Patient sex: F
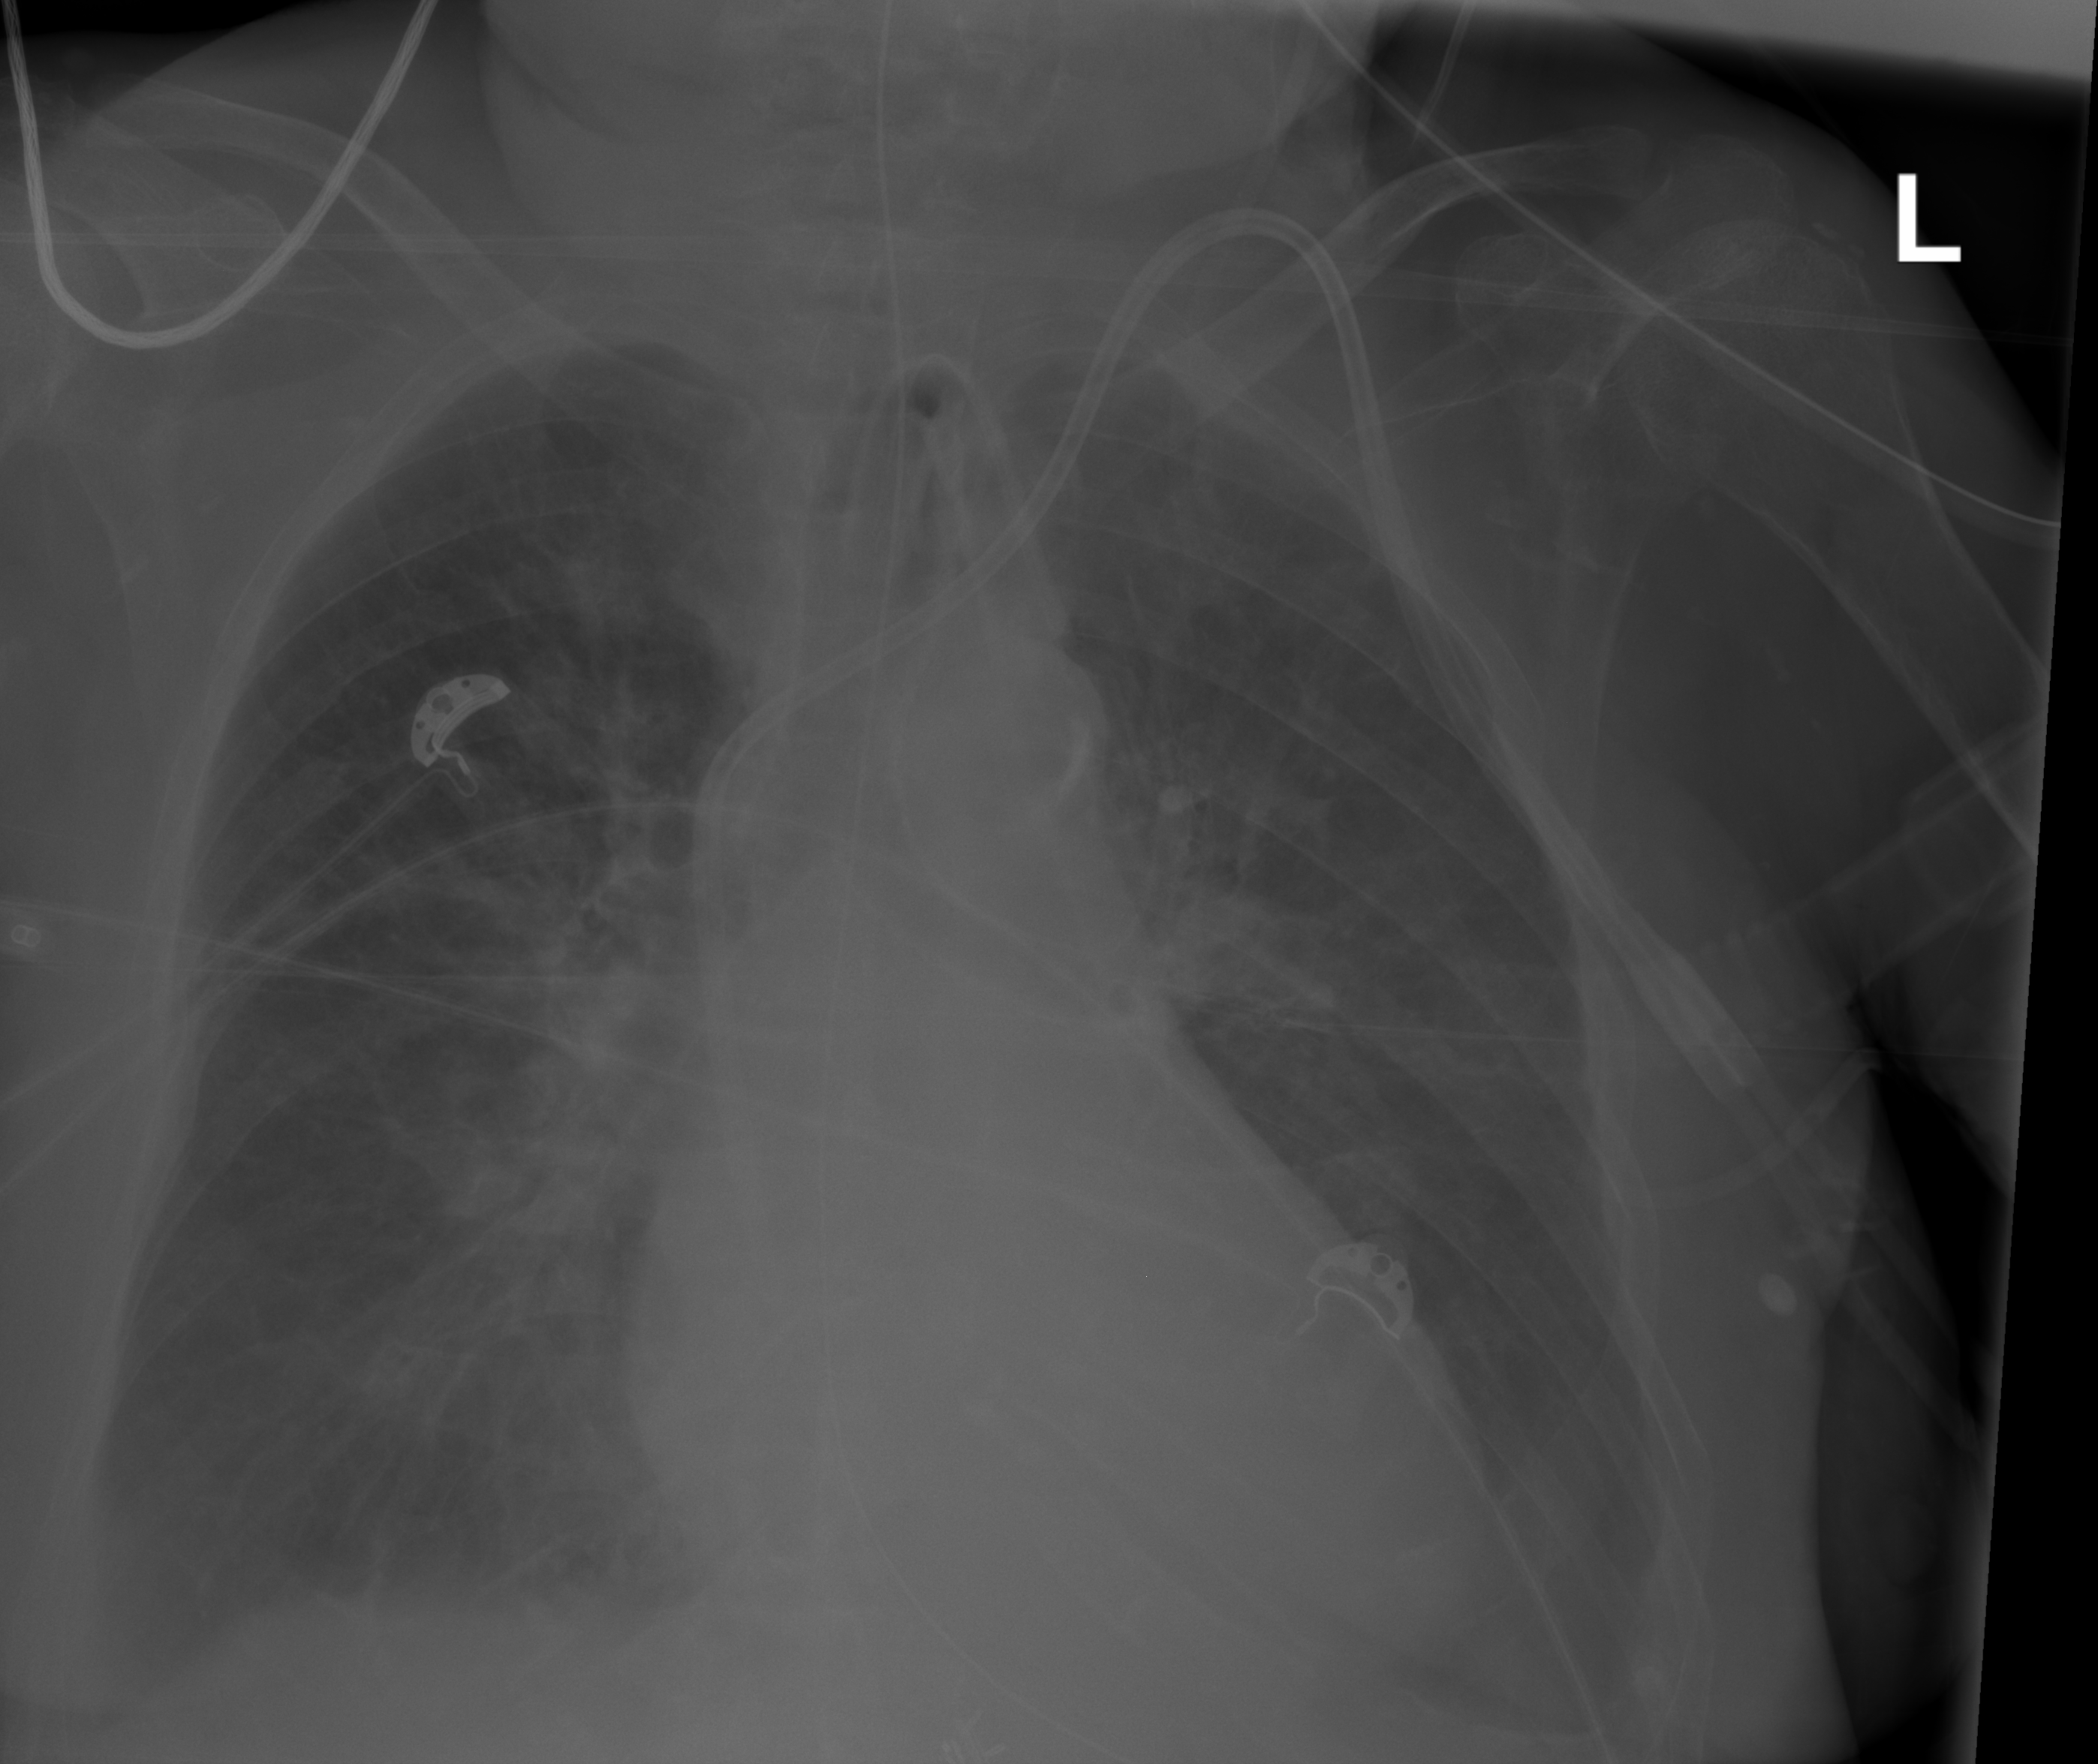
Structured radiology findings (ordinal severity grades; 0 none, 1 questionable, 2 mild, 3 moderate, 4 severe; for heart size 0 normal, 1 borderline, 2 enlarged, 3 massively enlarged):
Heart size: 0
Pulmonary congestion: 2
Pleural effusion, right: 2
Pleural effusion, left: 2
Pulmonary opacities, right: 2
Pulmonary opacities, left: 2
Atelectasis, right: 2
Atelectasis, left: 0